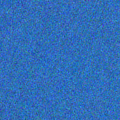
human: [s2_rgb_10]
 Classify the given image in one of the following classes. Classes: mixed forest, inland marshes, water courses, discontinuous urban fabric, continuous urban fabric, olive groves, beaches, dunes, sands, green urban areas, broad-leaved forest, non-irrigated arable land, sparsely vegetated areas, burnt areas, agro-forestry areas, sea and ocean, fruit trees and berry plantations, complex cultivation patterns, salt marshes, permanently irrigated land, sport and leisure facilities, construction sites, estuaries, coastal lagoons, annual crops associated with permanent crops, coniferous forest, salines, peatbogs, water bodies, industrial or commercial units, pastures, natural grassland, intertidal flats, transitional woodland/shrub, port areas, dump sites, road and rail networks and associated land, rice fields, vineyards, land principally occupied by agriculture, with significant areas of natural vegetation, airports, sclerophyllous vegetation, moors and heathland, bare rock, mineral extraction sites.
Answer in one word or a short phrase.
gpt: sea and ocean